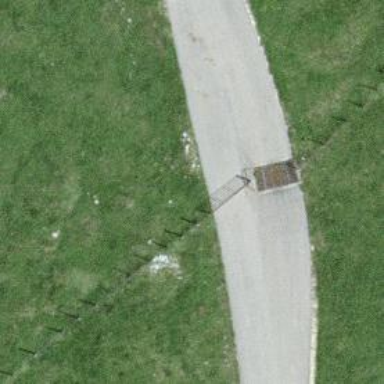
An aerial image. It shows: Gate.